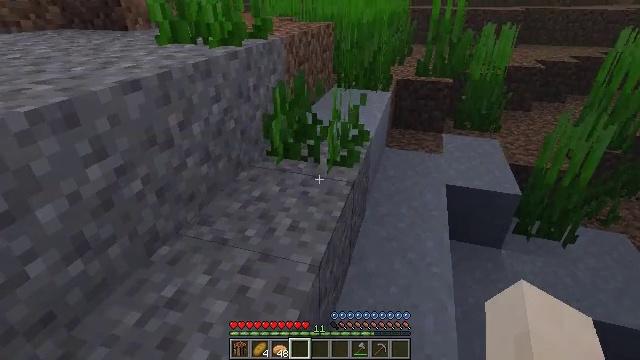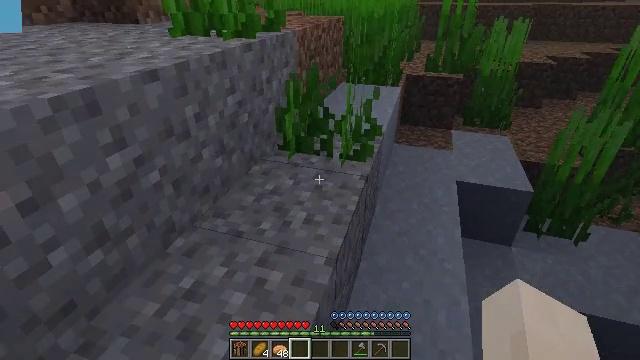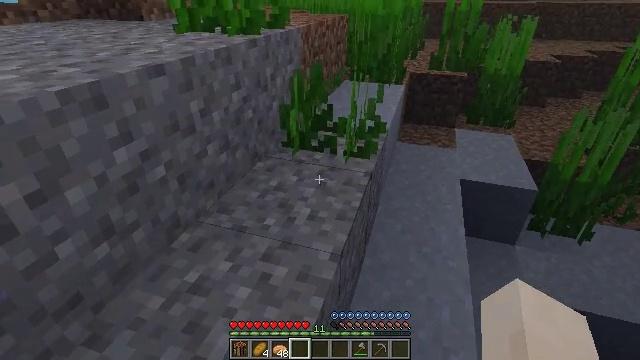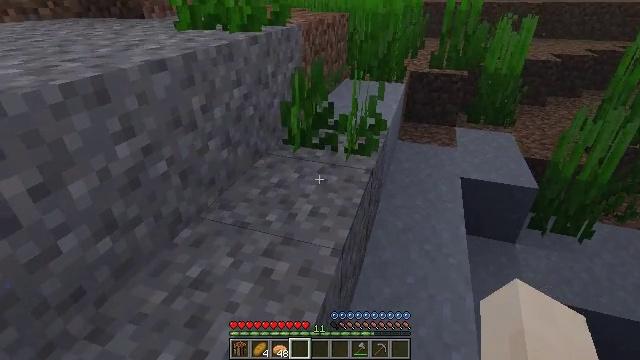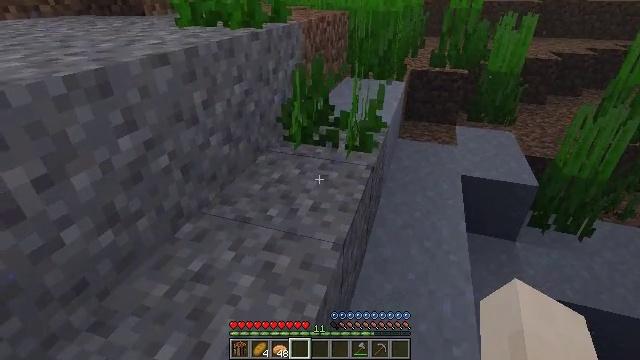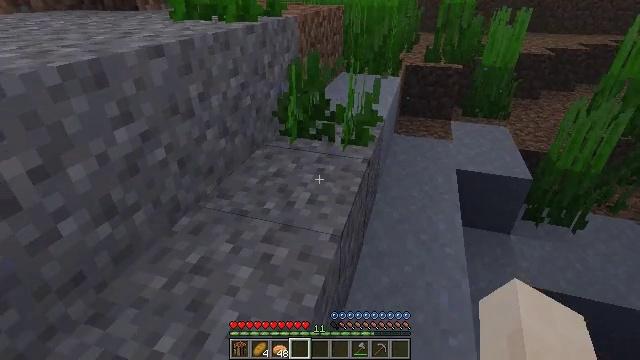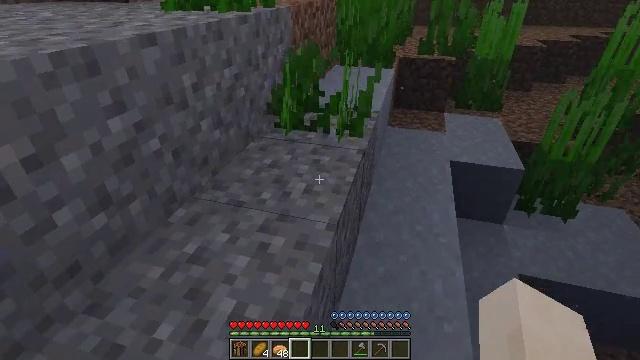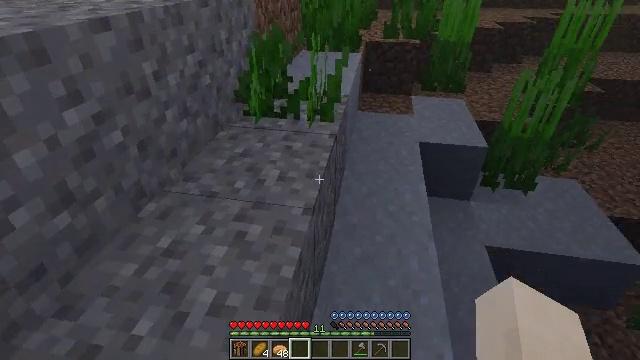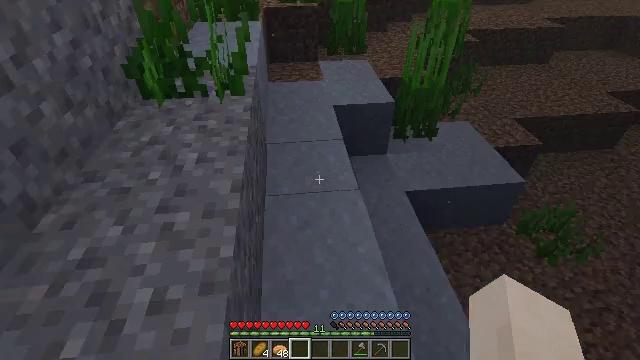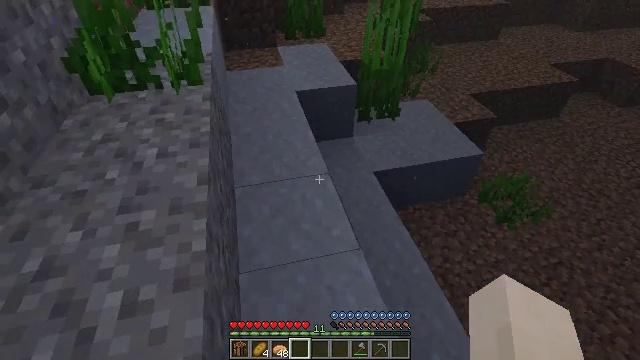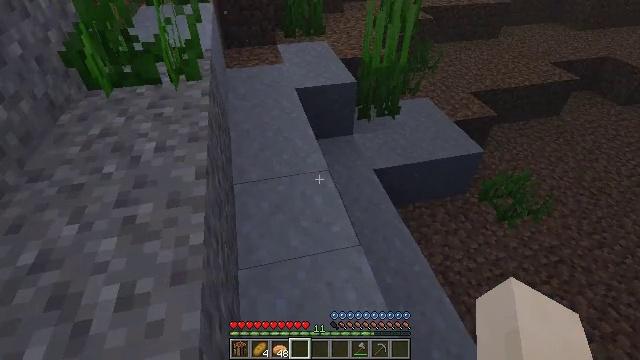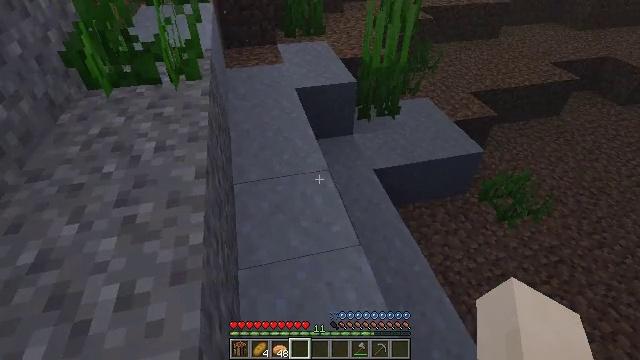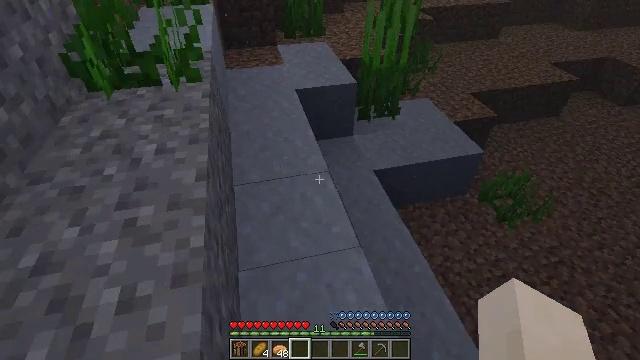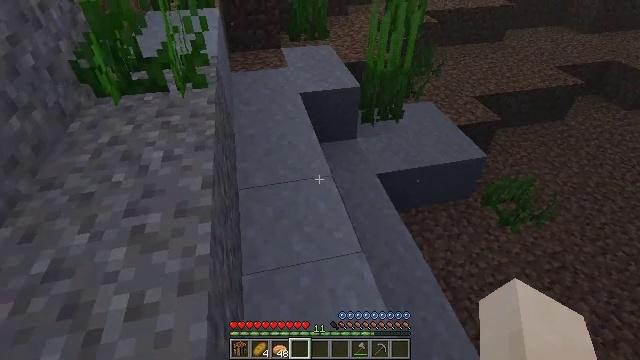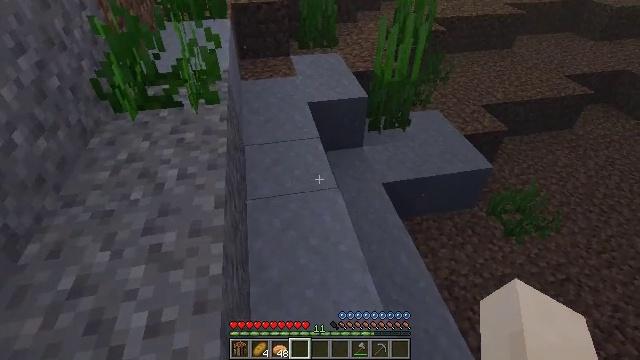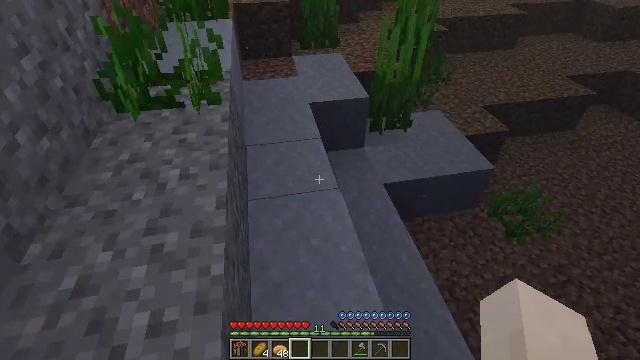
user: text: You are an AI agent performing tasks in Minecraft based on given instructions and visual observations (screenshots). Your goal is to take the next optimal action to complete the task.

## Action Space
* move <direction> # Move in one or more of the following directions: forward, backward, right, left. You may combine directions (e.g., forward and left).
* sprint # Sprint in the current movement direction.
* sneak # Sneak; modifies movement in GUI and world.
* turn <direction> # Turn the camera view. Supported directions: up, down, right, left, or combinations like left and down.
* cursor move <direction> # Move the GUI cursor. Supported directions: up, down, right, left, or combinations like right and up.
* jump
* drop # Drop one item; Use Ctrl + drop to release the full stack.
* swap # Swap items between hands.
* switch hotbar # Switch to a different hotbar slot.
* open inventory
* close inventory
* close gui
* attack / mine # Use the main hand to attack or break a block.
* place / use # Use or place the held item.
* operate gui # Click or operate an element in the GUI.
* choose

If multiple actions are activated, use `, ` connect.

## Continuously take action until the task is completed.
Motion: motion action
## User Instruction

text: Attack the clay block to obtain it.
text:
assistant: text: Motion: move left
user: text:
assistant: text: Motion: move left
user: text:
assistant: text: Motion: move left
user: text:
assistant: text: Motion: move left
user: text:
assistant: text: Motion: move left
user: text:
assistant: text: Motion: move left, turn right
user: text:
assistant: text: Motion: move left, turn right and down
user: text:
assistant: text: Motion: move left, turn right and down
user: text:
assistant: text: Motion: move left, turn right and down
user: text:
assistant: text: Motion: move left
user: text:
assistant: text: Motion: move left, jump
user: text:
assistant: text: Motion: move left, jump
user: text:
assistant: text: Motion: move left, jump
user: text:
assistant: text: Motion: move left, turn left, jump
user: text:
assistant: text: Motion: move left, jump
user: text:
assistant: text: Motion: move left, jump
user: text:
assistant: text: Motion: move left, jump
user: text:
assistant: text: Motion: move left, jump
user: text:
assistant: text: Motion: move left, jump
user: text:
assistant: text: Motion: move left, jump
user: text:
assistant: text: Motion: move left, jump
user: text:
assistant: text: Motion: move left, jump
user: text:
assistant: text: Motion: move left, jump
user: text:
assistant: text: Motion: move left, jump
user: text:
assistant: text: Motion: move forward and move left, jump
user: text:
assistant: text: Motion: move forward and move left
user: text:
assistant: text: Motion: move forward and move left
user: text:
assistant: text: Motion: move forward and move left
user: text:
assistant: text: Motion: move forward
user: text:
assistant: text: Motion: move forward